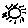
Label: sun